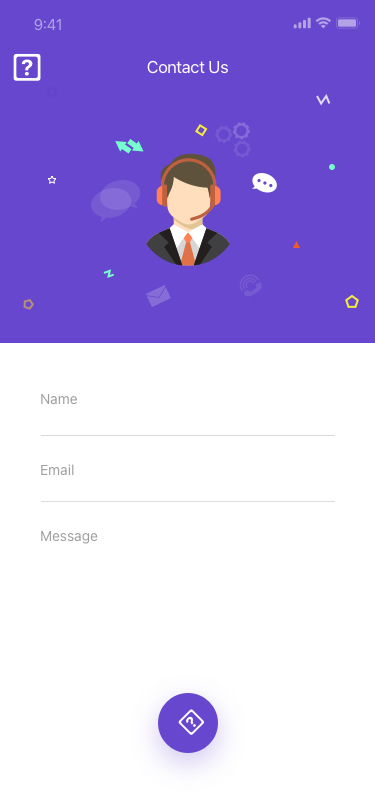
Text in this UI design:
Email
Name
Message

Contact Us
